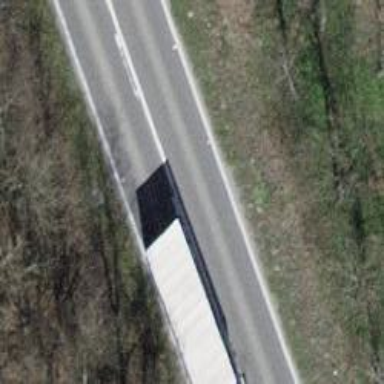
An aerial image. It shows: Secondary road with asphalt surface.